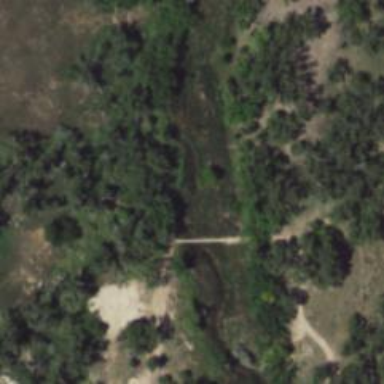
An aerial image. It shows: Path leading to bridge.